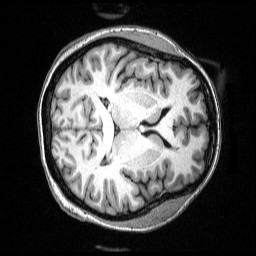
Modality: T1w
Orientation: axial
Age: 45
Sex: female
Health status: healthy
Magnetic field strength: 3 T
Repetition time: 2.53 s
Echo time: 0.00331 s